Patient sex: F
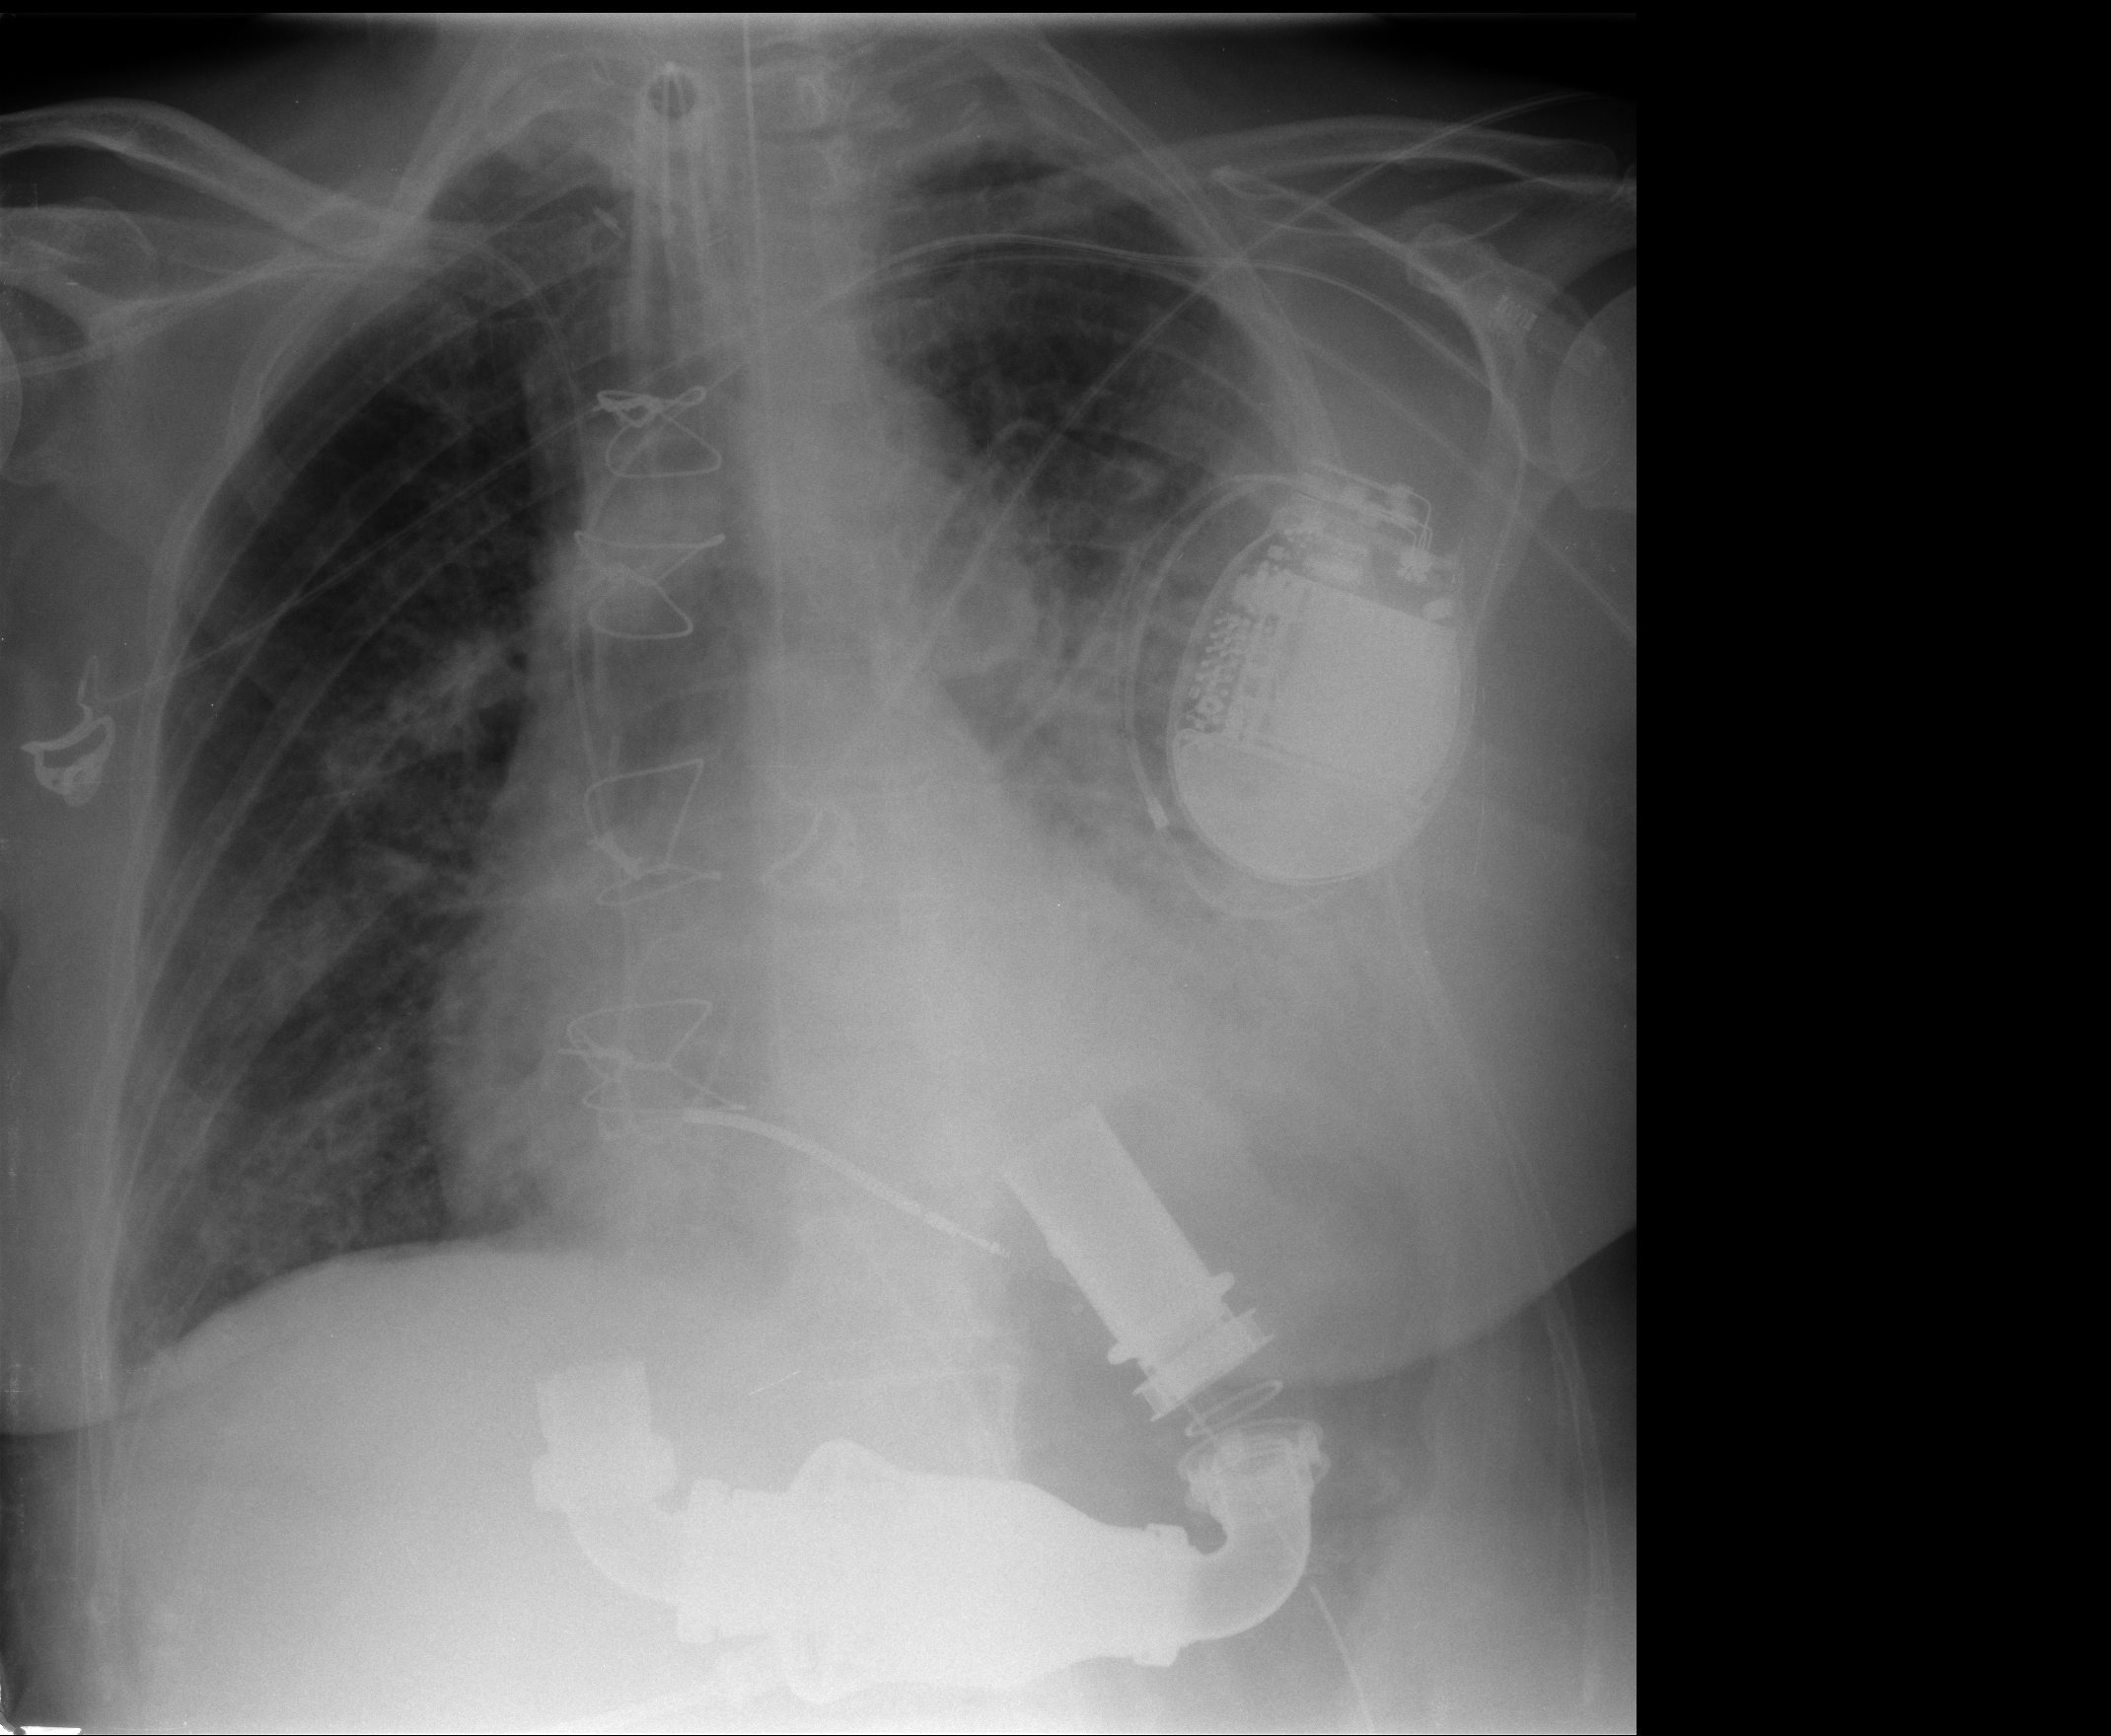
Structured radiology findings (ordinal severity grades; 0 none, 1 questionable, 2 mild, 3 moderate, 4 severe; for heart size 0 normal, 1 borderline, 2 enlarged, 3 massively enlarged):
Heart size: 0
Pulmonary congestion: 2
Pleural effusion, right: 0
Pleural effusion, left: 3
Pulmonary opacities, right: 2
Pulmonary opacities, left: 3
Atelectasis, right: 2
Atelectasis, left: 2